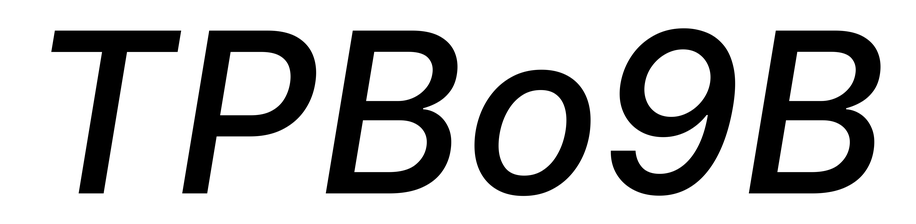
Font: Inter-Italic_Medium_Italic